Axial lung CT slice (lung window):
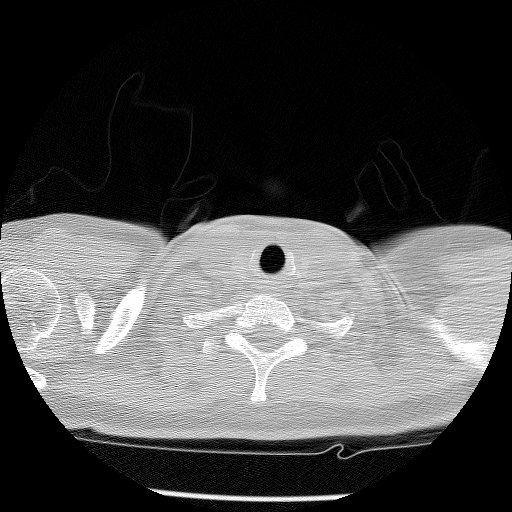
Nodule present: no